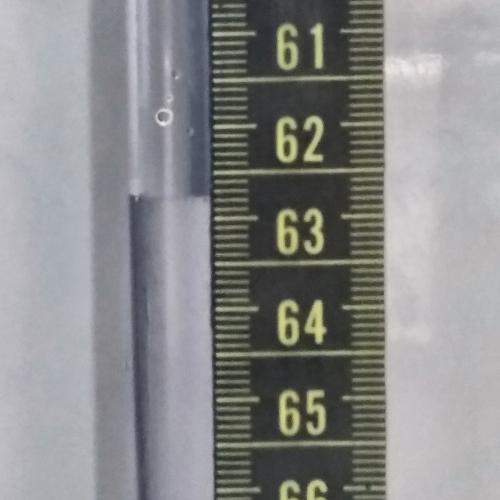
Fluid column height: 62.8 cm